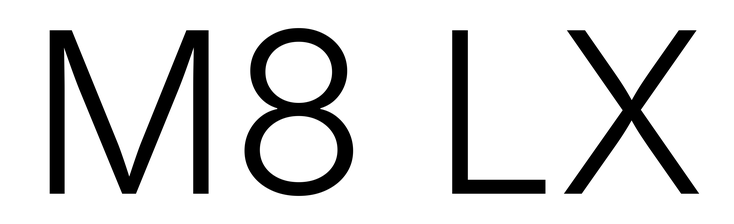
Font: Inter_Light